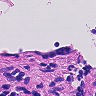
Metastatic tissue present: no